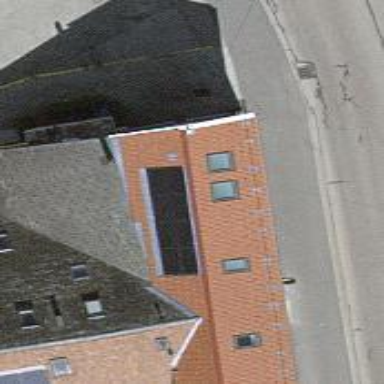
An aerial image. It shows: Pub.